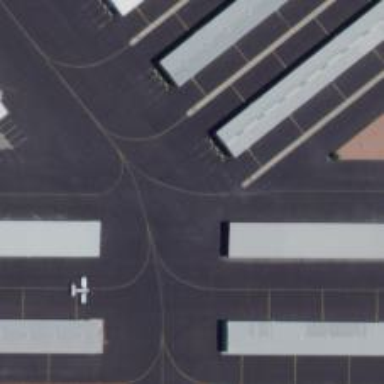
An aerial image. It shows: Image of taxiway at airport.